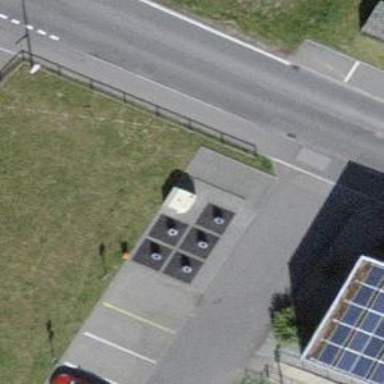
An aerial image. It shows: Recycling container for recycling.